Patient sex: F
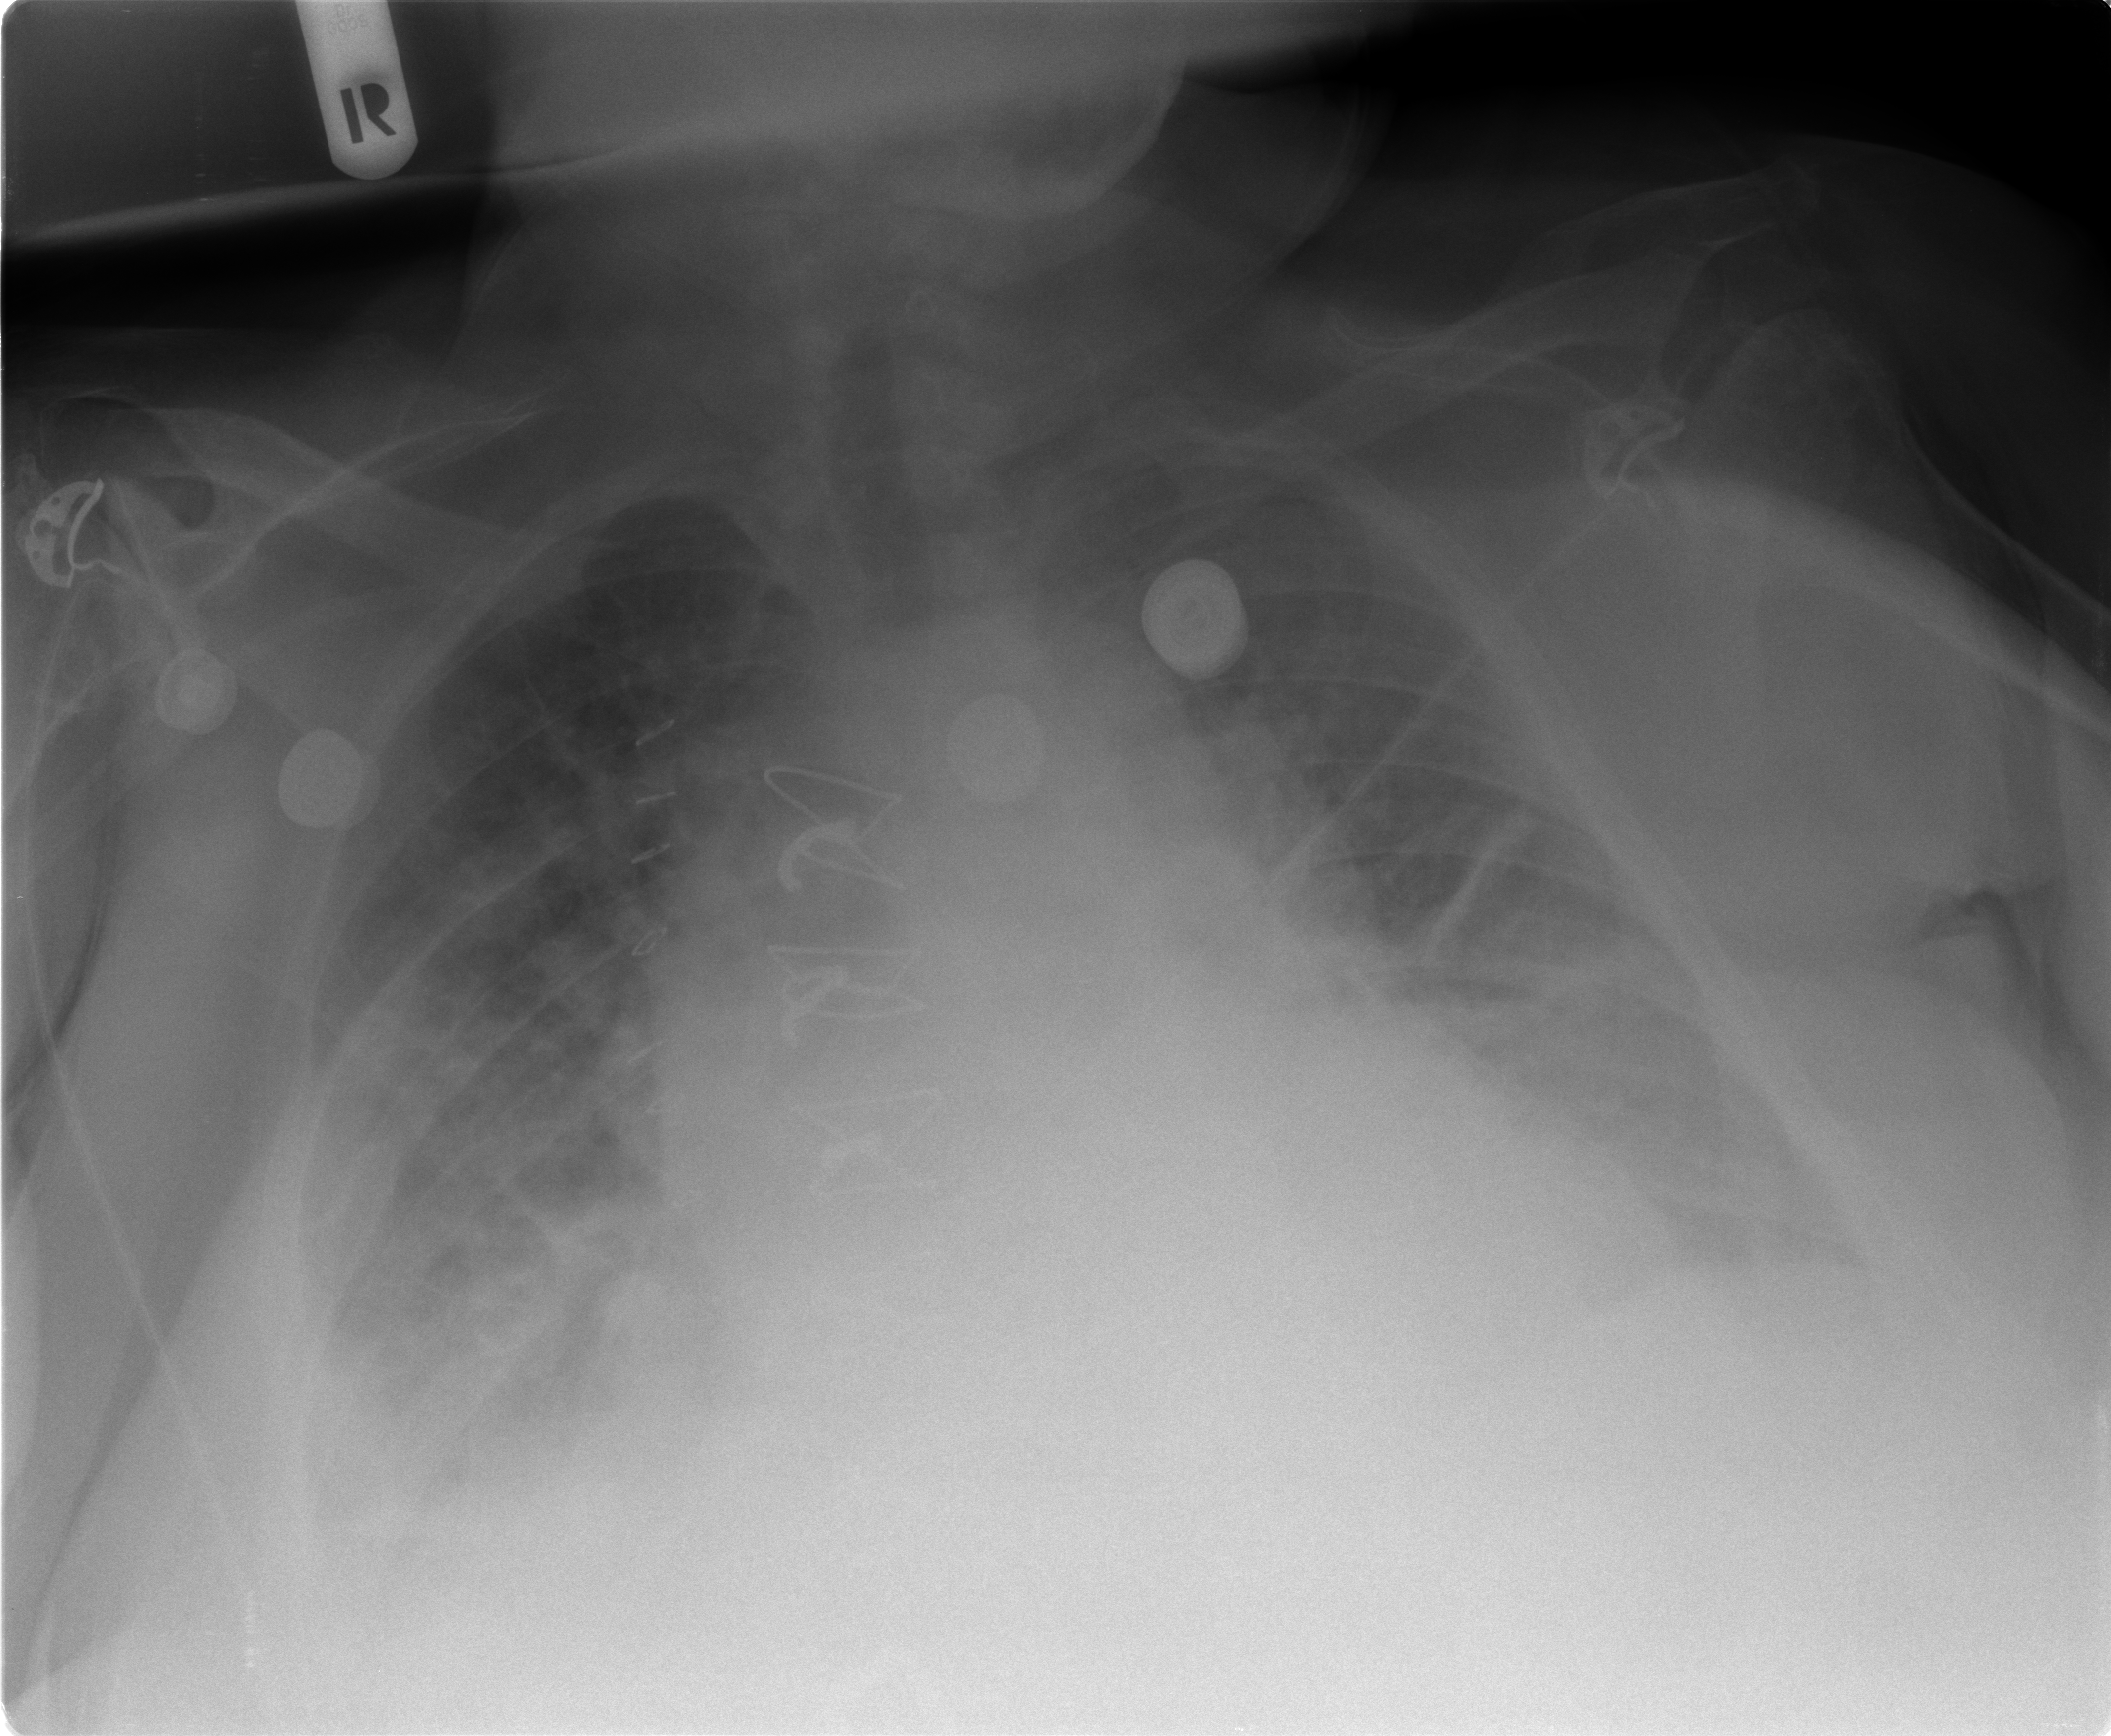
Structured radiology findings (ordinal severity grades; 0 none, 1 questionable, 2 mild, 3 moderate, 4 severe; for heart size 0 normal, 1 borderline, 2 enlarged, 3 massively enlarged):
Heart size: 2
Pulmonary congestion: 2
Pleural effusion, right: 2
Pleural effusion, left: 2
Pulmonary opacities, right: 2
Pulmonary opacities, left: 2
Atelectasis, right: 2
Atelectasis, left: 2